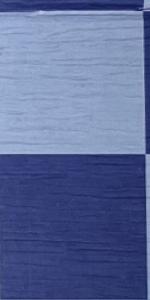
Label: Empty